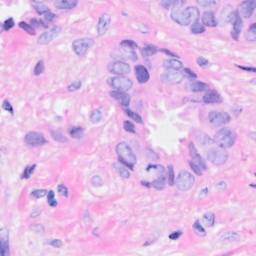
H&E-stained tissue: Breast